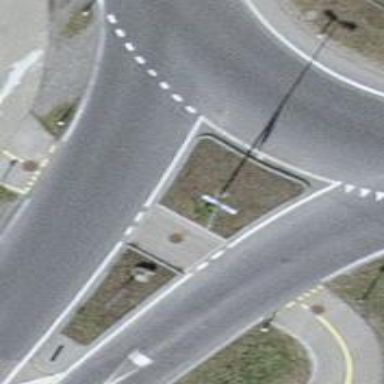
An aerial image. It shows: Asphalt path with unmarked crossing. The crossing includes cycleway.